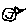
Label: bird